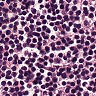
Metastatic tissue present: no